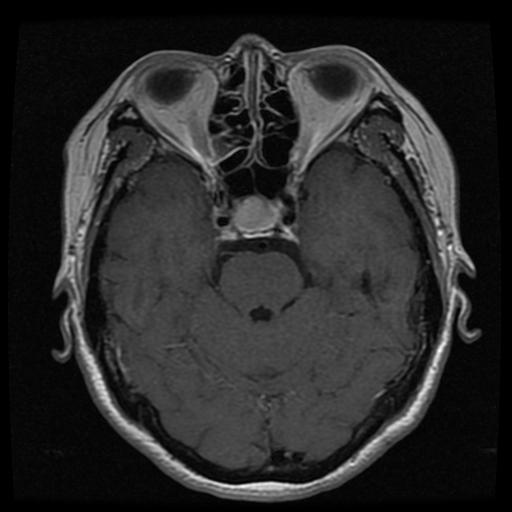
Label: pituitary